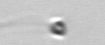
Label: flagellate